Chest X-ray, PA view. Patient: 24 years old, sex F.
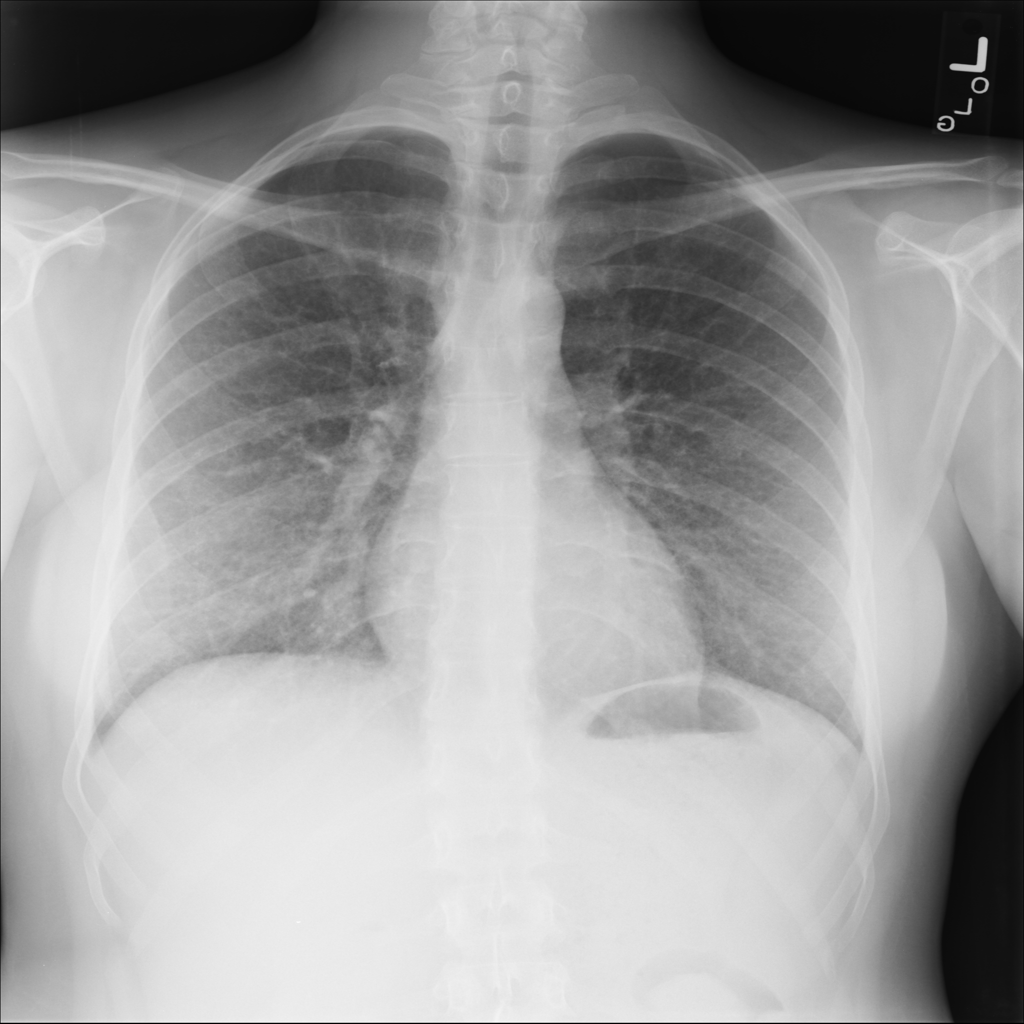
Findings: No Finding